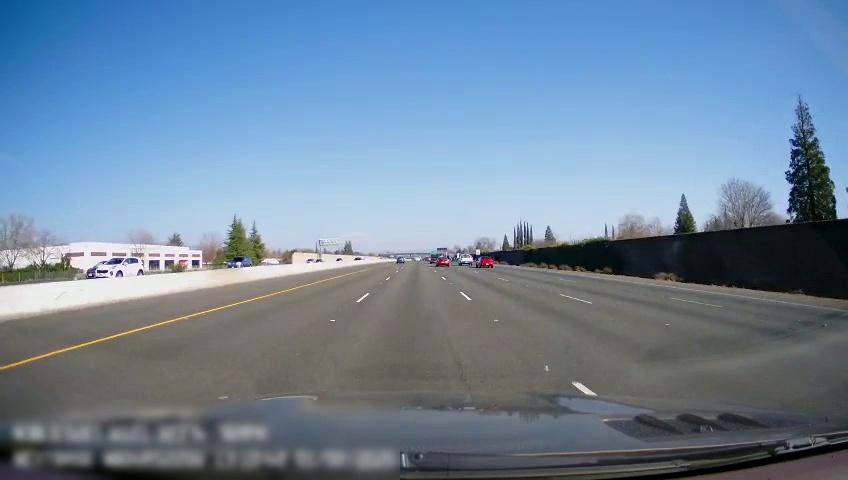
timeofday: Day
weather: Sunny
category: Drivable Space
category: Vehicles | Car
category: Vehicles | SUV
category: Vehicles | SUV
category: Vehicles | Car
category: Vehicles | Car
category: Vehicles | Car
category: Vehicles | Car
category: Vehicles | Truck
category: Lanes | Alternate Lane
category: Lanes | Current Lane
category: Lanes | Current Lane
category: Lanes | Alternate Lane
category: Lanes | Alternate Lane
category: Lanes | Alternate Lane